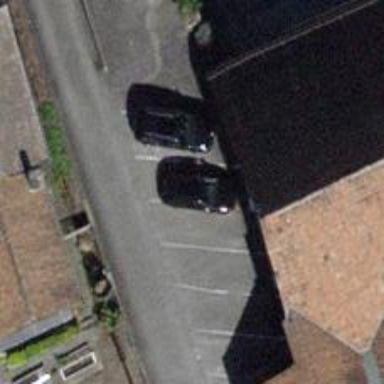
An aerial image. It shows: Parking area with surface.